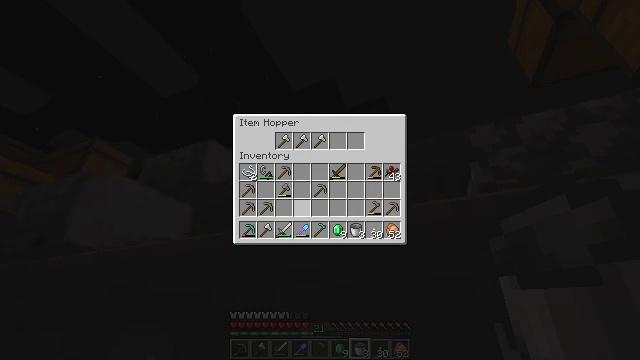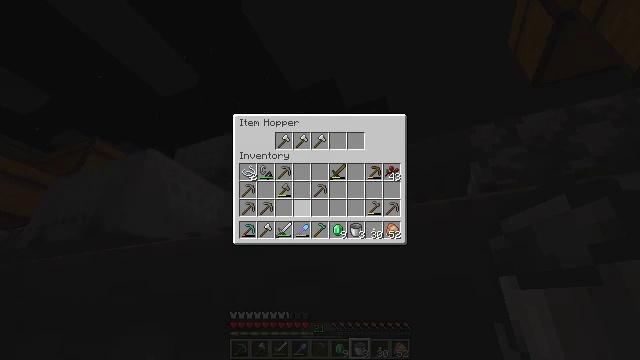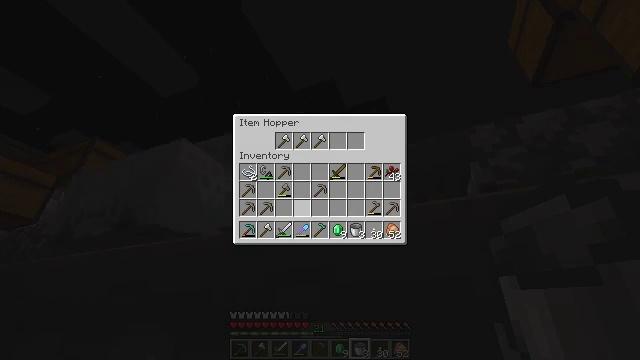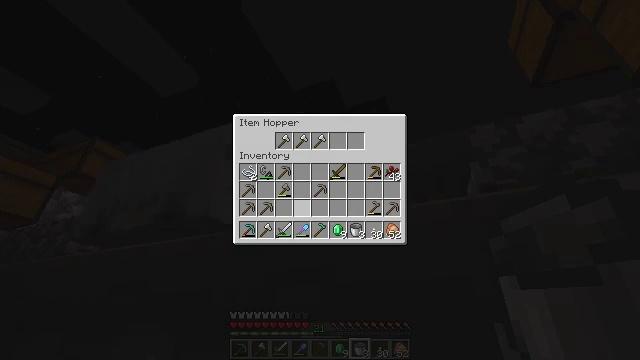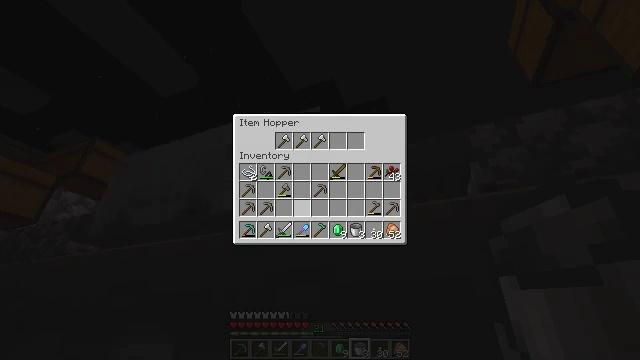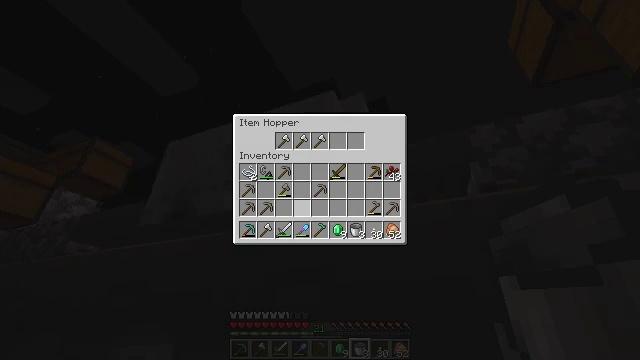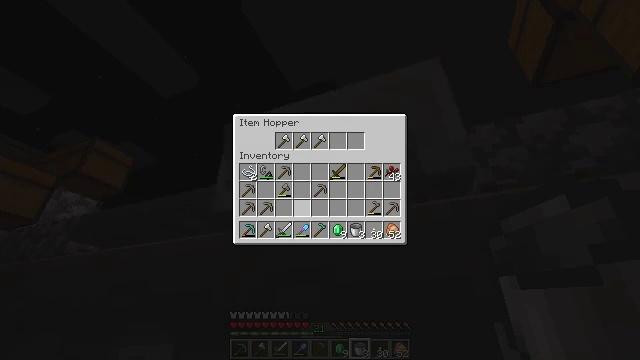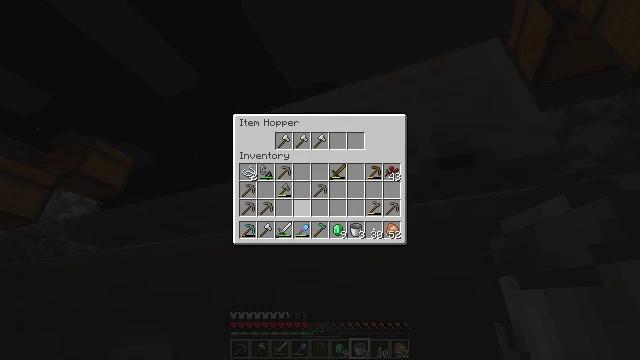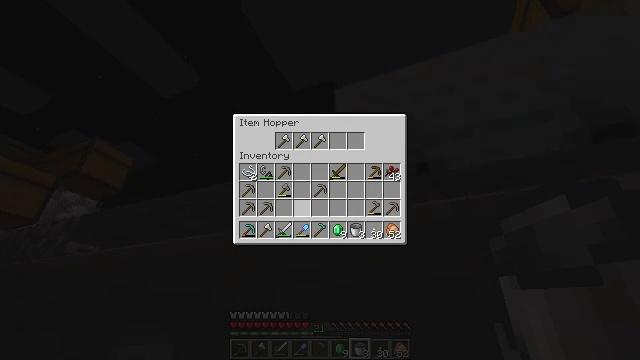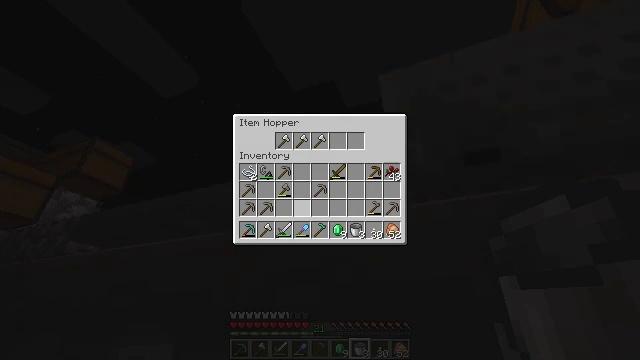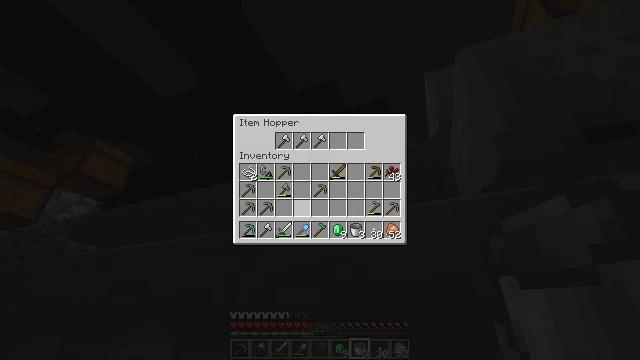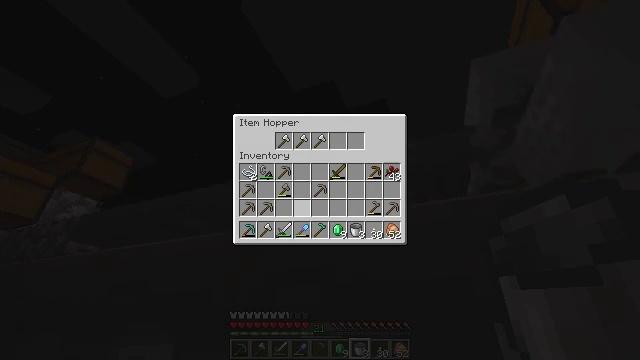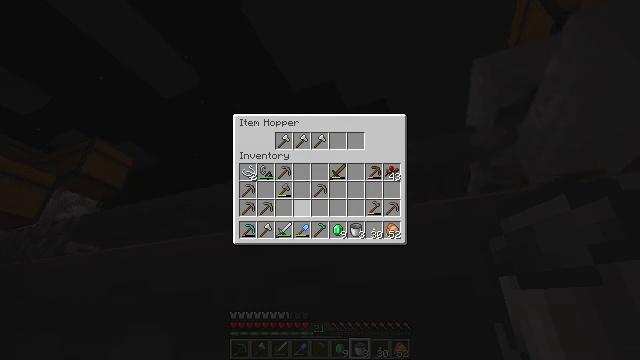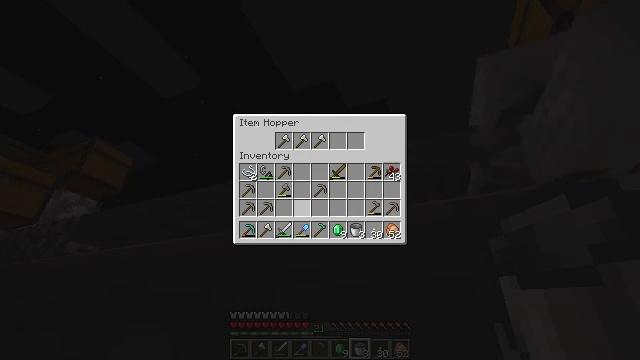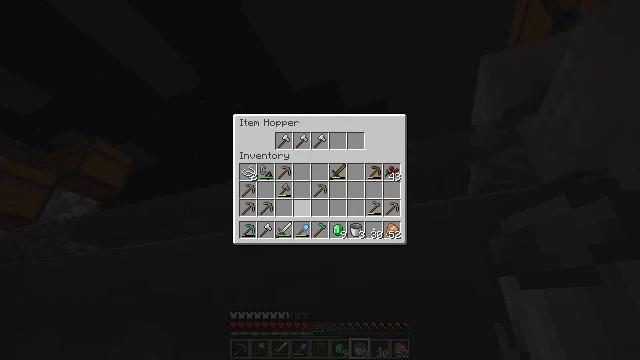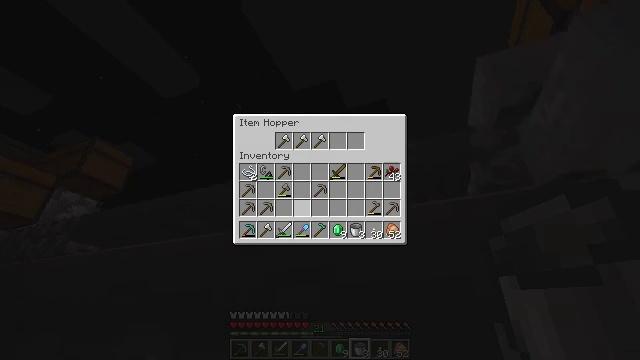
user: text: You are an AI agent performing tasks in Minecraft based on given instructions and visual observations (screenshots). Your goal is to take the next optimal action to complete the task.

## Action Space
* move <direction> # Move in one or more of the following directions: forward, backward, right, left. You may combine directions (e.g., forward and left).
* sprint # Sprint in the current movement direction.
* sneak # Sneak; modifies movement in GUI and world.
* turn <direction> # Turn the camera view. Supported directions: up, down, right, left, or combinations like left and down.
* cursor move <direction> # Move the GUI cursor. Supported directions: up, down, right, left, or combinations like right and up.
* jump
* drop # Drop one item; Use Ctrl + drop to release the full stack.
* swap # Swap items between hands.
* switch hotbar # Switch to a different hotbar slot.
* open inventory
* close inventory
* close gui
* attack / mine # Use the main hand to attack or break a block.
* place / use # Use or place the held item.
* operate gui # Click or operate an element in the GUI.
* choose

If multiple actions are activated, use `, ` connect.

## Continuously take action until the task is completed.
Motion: motion action
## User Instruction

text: Craft gold nugget.
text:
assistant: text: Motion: no_op
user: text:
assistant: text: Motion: no_op
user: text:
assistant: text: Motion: no_op
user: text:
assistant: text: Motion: no_op
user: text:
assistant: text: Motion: no_op
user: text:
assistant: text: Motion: no_op
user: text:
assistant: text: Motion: no_op
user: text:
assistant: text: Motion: no_op
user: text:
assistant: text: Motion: no_op
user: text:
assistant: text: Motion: no_op
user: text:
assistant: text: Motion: no_op
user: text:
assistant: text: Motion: no_op
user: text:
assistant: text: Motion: no_op
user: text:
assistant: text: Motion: no_op
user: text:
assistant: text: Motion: no_op
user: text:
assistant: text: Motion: no_op
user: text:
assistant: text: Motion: no_op
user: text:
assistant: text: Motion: no_op
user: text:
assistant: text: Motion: no_op
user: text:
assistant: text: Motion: no_op
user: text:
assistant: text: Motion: no_op
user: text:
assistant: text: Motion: no_op
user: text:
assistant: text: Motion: no_op
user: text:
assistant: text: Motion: no_op
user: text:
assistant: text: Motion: no_op
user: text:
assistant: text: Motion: no_op
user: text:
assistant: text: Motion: no_op
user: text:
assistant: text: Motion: no_op
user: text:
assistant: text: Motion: no_op
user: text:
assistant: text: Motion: no_op